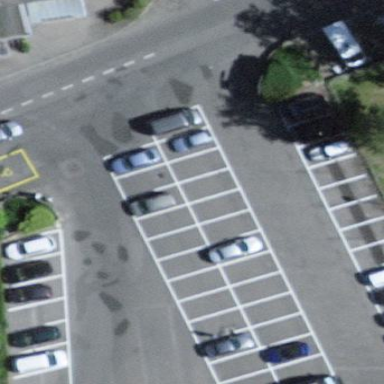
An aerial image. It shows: Parking area.